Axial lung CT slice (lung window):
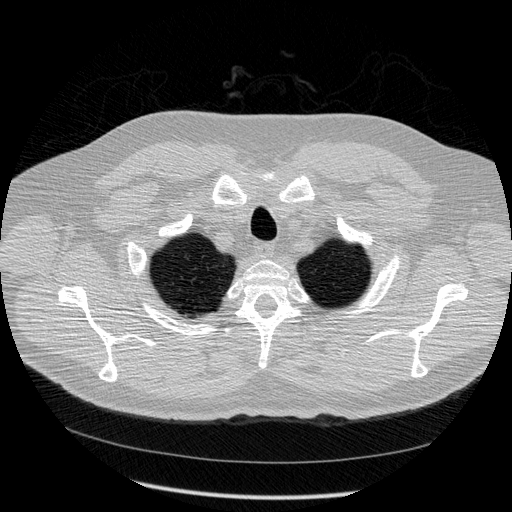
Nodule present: no